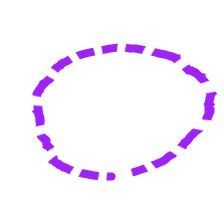
Shape: circle